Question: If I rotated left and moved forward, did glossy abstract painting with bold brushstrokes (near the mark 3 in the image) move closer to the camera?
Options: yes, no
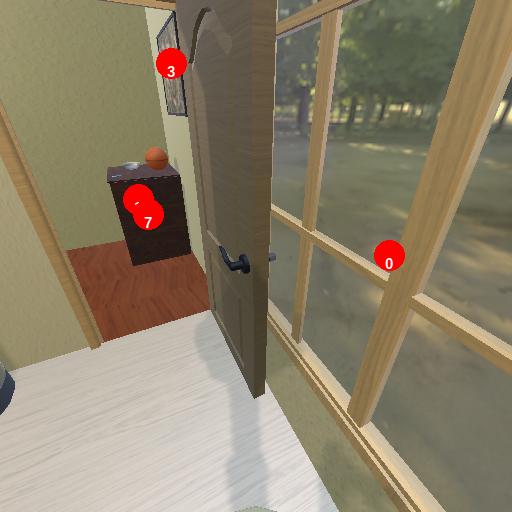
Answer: yes